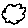
Label: cloud